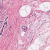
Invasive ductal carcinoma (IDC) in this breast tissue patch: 0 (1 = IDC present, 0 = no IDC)